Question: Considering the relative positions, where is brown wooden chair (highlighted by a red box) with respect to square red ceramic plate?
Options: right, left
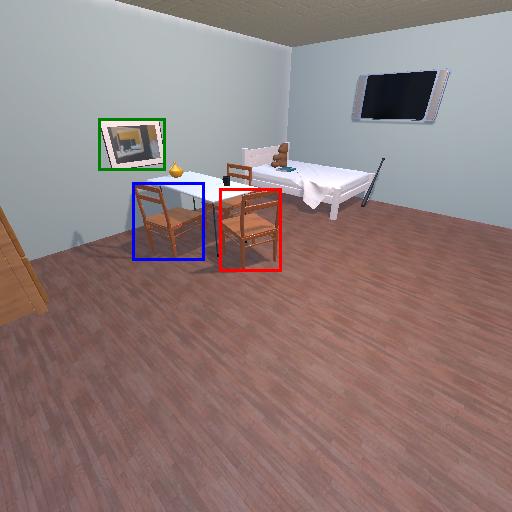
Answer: right